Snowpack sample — Loveland Pass, Silver Plume, Colorado, USA (12/14/25, 10:50 AM MST)
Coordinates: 39.664, -105.882
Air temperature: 36 °F
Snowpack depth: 67 cm
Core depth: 10 cm
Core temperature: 50 °F
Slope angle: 6°, slope face: 326°
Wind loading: low
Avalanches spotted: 0
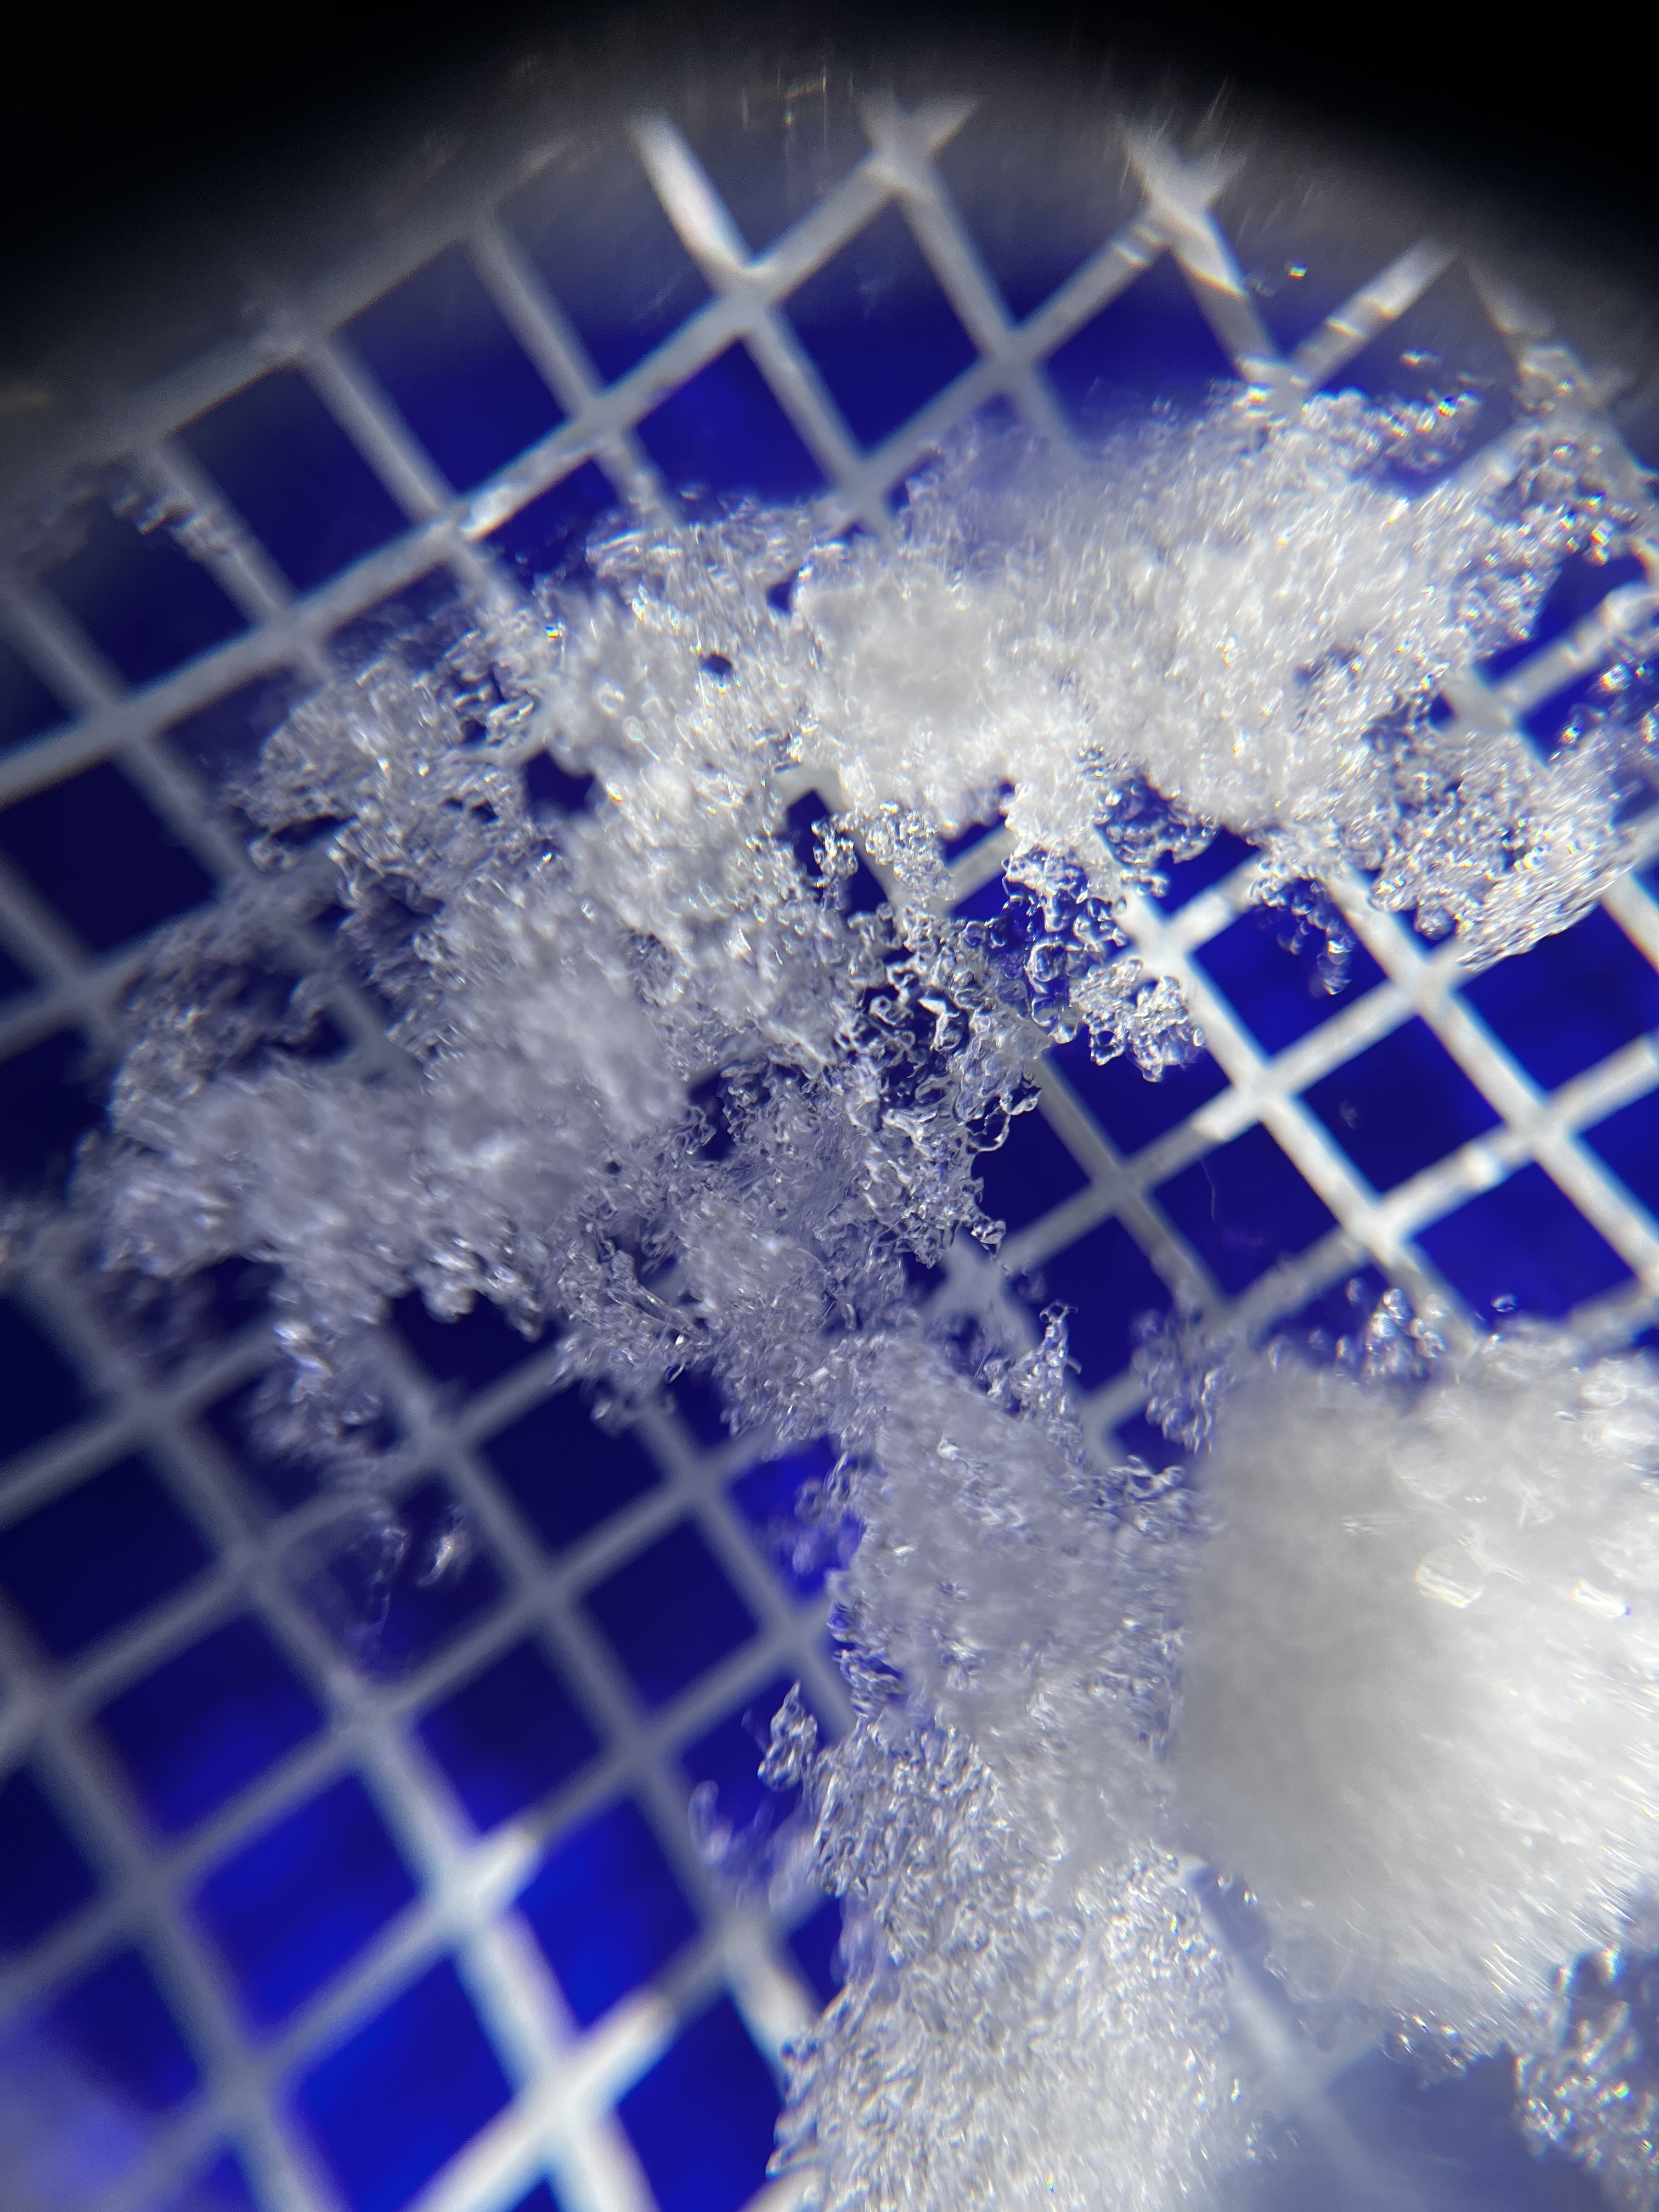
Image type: magnified_profile
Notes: No avalanches spotted, very late start to the season with minimal snowpack